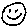
Label: smiley face